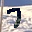
Label: 7